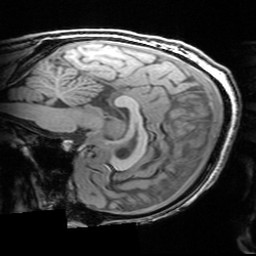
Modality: T1w
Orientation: sagittal
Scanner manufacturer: siemens
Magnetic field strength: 3 T
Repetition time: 1.63 s
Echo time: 0.00311 s